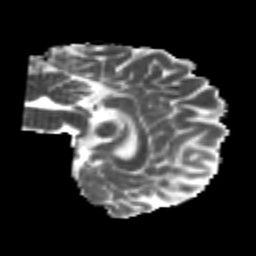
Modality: MD
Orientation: sagittal
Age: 20
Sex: female
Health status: healthy
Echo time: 0.074 s